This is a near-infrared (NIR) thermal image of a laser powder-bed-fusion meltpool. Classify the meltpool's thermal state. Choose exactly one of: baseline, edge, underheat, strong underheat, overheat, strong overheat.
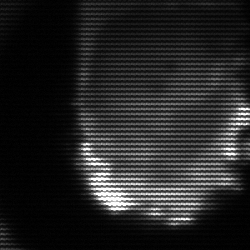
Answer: baseline